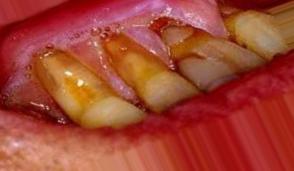
Condition: Tooth Discoloration